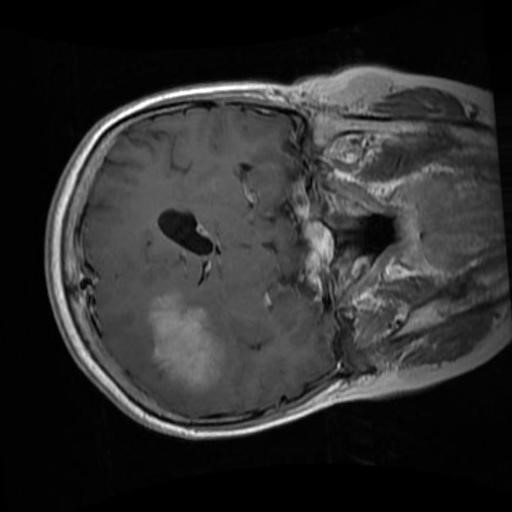
Label: brain_menin